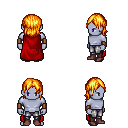
a pixel art fantasy rpg character, male body template, dark elf, purple skin, red cape, metal pants, light blonde long bangs hairstyle, leather bracers, maroon shoes, four views (front, back, left, right), 2x2 character sprite sheet, small pixel art, hard edges, no anti-aliasing